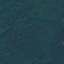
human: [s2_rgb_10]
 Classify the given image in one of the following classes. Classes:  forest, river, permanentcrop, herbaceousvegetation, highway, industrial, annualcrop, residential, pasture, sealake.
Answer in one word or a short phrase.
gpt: Forest